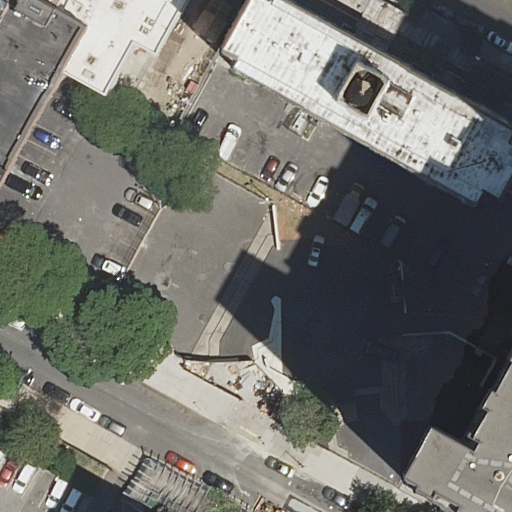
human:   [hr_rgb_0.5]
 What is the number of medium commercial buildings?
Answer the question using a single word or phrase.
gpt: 0

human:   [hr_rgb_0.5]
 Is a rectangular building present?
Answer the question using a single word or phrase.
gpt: yes

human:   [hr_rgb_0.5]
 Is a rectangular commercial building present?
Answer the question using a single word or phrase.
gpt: no

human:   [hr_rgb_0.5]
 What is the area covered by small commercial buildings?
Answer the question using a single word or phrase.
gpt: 0m2

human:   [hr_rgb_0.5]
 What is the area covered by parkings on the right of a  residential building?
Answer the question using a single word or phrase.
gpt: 0m2

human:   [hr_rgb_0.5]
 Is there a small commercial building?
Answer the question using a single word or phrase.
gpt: no

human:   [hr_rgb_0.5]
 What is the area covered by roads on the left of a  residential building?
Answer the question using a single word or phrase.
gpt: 0m2

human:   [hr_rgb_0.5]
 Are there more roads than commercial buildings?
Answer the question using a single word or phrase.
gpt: yes

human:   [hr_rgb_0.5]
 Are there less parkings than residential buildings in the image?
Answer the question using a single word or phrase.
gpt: yes

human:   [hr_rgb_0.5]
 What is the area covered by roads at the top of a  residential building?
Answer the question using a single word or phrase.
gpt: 0m2

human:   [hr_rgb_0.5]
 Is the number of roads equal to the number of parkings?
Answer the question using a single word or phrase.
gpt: no

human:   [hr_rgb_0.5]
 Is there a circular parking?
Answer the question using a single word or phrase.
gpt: no

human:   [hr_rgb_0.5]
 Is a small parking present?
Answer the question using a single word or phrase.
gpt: no

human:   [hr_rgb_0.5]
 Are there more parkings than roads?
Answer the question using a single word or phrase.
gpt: no

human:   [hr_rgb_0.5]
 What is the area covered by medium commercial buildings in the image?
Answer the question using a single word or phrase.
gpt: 0m2

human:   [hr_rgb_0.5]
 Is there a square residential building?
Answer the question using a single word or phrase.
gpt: no

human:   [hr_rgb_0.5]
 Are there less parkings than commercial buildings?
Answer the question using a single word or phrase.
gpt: no

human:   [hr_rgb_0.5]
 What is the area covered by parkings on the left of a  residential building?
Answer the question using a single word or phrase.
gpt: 475m2

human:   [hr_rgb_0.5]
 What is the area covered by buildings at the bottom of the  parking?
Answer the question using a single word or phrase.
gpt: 42m2

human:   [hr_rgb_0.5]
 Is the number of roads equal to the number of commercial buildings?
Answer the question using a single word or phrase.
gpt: no

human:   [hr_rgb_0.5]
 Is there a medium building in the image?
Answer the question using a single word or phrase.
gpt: no

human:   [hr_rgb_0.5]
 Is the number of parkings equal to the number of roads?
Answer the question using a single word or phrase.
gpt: no

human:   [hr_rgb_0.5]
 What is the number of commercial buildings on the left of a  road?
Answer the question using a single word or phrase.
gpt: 0

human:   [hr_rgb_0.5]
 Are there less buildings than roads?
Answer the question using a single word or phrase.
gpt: yes

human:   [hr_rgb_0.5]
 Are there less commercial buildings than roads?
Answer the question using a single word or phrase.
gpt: yes

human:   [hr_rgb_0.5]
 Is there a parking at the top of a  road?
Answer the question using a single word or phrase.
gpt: no

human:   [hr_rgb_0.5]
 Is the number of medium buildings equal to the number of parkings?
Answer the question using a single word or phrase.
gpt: no

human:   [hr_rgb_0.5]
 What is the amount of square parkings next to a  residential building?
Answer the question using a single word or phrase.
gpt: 0

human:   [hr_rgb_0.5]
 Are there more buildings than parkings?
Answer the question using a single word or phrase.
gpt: yes

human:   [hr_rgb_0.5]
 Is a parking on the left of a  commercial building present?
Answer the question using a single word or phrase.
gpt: no

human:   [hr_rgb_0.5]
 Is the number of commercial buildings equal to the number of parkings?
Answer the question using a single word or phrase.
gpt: no

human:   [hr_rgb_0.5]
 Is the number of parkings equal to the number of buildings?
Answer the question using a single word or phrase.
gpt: no

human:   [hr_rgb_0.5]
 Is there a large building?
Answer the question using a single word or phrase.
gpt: no

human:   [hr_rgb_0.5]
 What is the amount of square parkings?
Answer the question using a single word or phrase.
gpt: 0

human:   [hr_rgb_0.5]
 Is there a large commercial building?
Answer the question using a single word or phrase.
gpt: no

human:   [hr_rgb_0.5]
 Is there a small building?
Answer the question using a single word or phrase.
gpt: yes